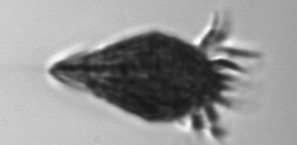
Label: Strombidium_wulffi